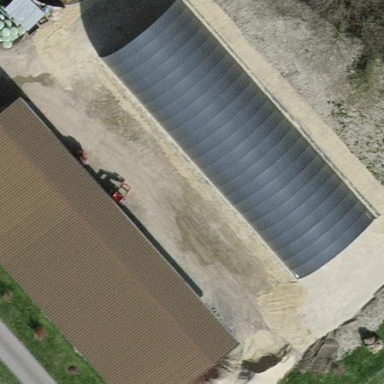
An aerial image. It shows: Barn.